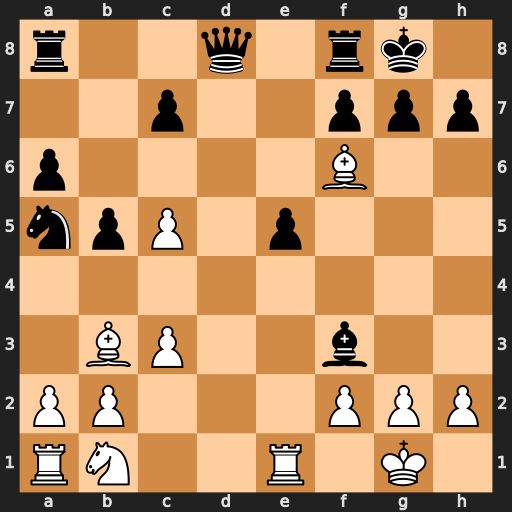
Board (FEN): r2q1rk1/2p2ppp/p4B2/npP1p3/8/1BP2b2/PP3PPP/RN2R1K1
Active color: w
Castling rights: -
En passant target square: -
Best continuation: Bxd8 Rfxd8 gxf3